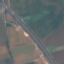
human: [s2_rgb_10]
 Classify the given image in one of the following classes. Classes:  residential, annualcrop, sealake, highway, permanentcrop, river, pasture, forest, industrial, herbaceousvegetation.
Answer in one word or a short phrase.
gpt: Highway